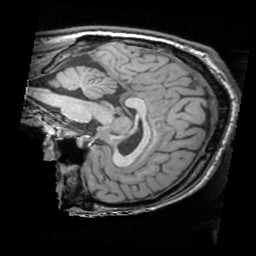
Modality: T1w
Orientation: sagittal
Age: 31
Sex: male
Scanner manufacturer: siemens
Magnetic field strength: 3 T
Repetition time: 1.62 s
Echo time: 0.003 s